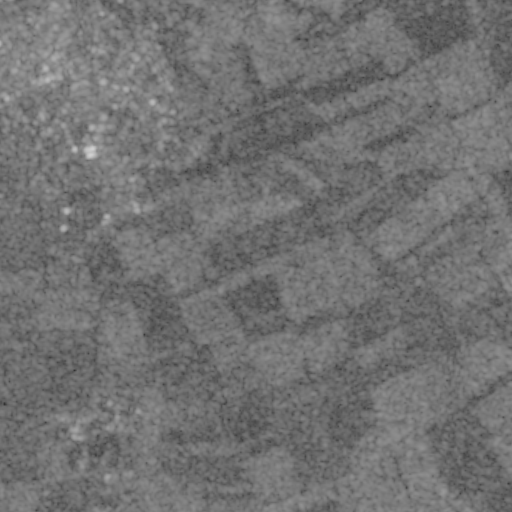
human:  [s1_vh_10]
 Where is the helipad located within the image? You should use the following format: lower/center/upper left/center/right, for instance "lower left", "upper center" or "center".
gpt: The helipad is located in the lower left of the image.
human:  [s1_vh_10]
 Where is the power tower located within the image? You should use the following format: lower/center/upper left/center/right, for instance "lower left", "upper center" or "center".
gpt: The power tower is located in the center left of the image.
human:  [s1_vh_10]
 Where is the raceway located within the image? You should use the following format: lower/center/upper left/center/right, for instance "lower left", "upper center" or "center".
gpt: The raceway is located in the lower left of the image.
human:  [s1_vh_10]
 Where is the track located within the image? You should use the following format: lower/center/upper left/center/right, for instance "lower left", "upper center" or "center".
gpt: The track is located in the lower left of the image.
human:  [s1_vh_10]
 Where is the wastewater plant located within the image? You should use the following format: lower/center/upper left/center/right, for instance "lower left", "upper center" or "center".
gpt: The wastewater plant is located in the upper center of the image.
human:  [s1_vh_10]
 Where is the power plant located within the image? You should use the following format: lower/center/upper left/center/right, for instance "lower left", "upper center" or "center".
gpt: There is no power plant in the image.

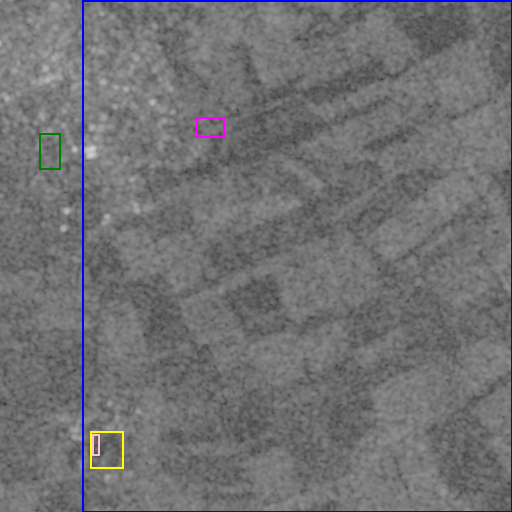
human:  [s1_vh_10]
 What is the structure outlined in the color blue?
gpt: The structure outlined in blue is a crop field.
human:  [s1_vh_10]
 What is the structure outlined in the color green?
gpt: The structure outlined in green is a park.
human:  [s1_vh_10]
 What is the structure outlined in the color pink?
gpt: The structure outlined in pink is a parking lot.
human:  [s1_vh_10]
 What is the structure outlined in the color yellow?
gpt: The structure outlined in yellow is a track.
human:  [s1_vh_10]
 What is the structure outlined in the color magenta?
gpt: The structure outlined in magenta is a wastewater plant.
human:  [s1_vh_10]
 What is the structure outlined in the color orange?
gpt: There is no orange outline.